Question: I have a set of points saved as a dataframe :
'''
xlist ylist
0 0.017108 0.902494
1 0.019659 0.741981
2 0.030310 0.920884
3 0.032064 0.255826
4 0.046168 0.562761
5 0.060758 0.583044
6 0.118274 1.000000
7 0.125385 1.000000
8 0.140418 1.000000
9 0.153699 1.000000
10 0.186998 0.293743
11 0.215375 0.112288
12 0.217875 0.260883
13 0.250591 0.325953
14 0.262788 0.084916
15 0.287382 0.104910
16 0.325902 0.088418
17 0.377885 0.312025
18 0.473086 0.068632
19 0.485449 0.059624
20 0.557334 0.734376
21 0.572133 0.709392
22 0.610553 0.840687
23 0.626902 0.737930
24 0.630276 0.084787
25 0.637779 0.091535
26 0.717553 0.074411
27 0.742187 0.092770
28 0.757873 0.532881
29 0.780933 0.528202
30 0.836708 0.422615
31 0.920814 0.359896
32 0.938639 0.355241
33 0.954564 0.280989
34 0.978567 0.649749
35 0.995067 0.769272
'''
They look like this using pyplot.vlines:
'''
[plt.vlines(x,0,y) for x,y in zip(dp.xlist, dp.ylist)]
plt.show()
'''

I would like to replace with:
'''
x = linspace(0,1,num=100) ###(or num=200... not important)
'''
and create a new , using values from ylist where is close to xlist, and zeros elsewhere.
What I've tried so far is for every pair of values I check if there is a point in my linear space close enough to the point in xlist and then assign it the corresponding value of ylist, else, I put a zero.
'''
for i in dp.index:
fill = []
for xa in x:
if abs(dp.xlist[i]-xa)<0.001:
tmp = dp.ylist[i]
else:
tmp = 0
fill.append(tmp)
'''
But I think I'm overwriting the list "fill", that's why it will not work, but I don't know how to fix this.
Is there a quick and simple way to achieve this?
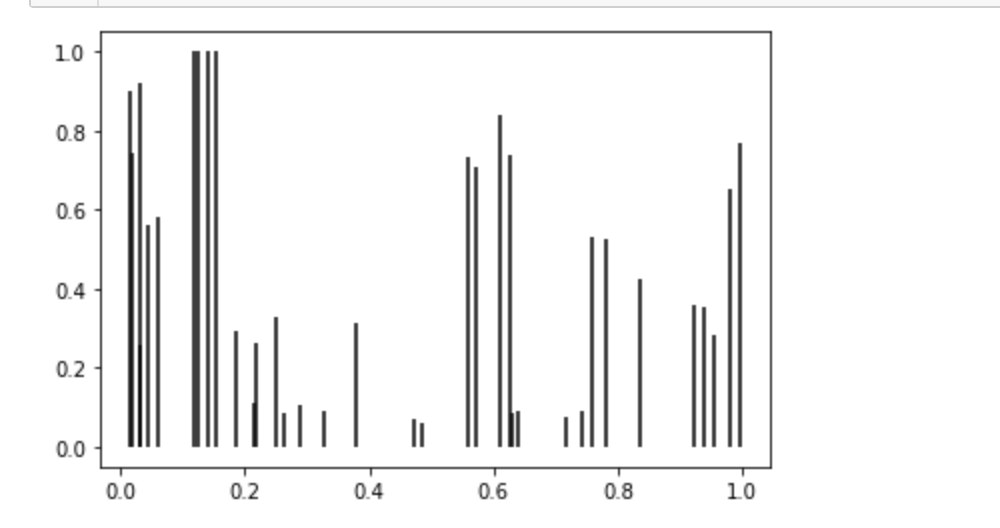
Answer: No need for loops. You can use pandas methods:
'''
dp['x_lin'] = x[np.abs(np.subtract.outer(x,dp.xlist.values)).argmin(0)]
dp['y_lin'] = 0
dp.y_lin[np.abs(dp.x_lin-dp.xlist)<0.001] = dp.ylist
'''
you could also replace first line with equivalent:
'''
dp['x_lin'] = x[np.abs(x[None,:]-dp.xlist[:,None]).argmin(1)]
'''
output:
'''
xlist ylist x_lin y_lin
0 0.017108 0.902494 0.020202 0.000000
1 0.019659 0.741981 0.020202 0.741981
2 0.030310 0.920884 0.030303 0.920884
3 0.032064 0.255826 0.030303 0.000000
4 0.046168 0.562761 0.050505 0.000000
5 0.060758 0.583044 0.060606 0.583044
6 0.118274 1.000000 0.121212 0.000000
7 0.125385 1.000000 0.121212 0.000000
8 0.140418 1.000000 0.141414 1.000000
9 0.153699 1.000000 0.151515 0.000000
10 0.186998 0.293743 0.191919 0.000000
11 0.215375 0.112288 0.212121 0.000000
12 0.217875 0.260883 0.222222 0.000000
13 0.250591 0.325953 0.252525 0.000000
14 0.262788 0.084916 0.262626 0.084916
15 0.287382 0.104910 0.282828 0.000000
16 0.325902 0.088418 0.323232 0.000000
17 0.377885 0.312025 0.373737 0.000000
18 0.473086 0.068632 0.474747 0.000000
19 0.485449 0.059624 0.484848 0.059624
20 0.557334 0.734376 0.555556 0.000000
21 0.572133 0.709392 0.575758 0.000000
22 0.610553 0.840687 0.606061 0.000000
23 0.626902 0.737930 0.626263 0.737930
24 0.630276 0.084787 0.626263 0.000000
25 0.637779 0.091535 0.636364 0.000000
26 0.717553 0.074411 0.717172 0.074411
27 0.742187 0.092770 0.737374 0.000000
28 0.757873 0.532881 0.757576 0.532881
29 0.780933 0.528202 0.777778 0.000000
30 0.836708 0.422615 0.838384 0.000000
31 0.920814 0.359896 0.919192 0.000000
32 0.938639 0.355241 0.939394 0.355241
33 0.954564 0.280989 0.959596 0.000000
34 0.978567 0.649749 0.979798 0.000000
35 0.995067 0.769272 1.000000 0.000000
'''
output plot:
<URL>